Question: I have the following dataset:
'''
firm_id firm_id_
1 2
1 4
1 5
2 1
2 3
3 2
3 6
4 1
4 5
4 6
5 4
5 7
6 3
...
'''
This data says for exampe that 'firm_id' = 1 is directly connected to 'firm_id' = 2, 4, and 5 and indirectly connected (within two paths) to 'firm_id' = 3, 6, and 7. I can use some Python package like 'networkx' to build the network of firm's connectivity. Now, I want to use Spectral Clustering (I guess this the correct methodology) to form clusters based on distance (number of edges separating each firm) and see how these clusters are connected to each other.
I would first define an adjacency matrix W of the above data. I then use
where is the distance between firm i and firm j, and c is a scale parameter to each element in W and then compute the Laplacian matrix (see <URL>.
Now my question is can Spectral Clustering give me the link between each clusters and how far apart are the clusters (how many edges separate the clusters)? I was thinking to use <URL>, the 'scikit' package in Python but I have no idea how I can generate the links between clusters using 'sklearn.cluster'.
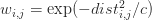
Answer: Community detection network is what I needed:
<URL>